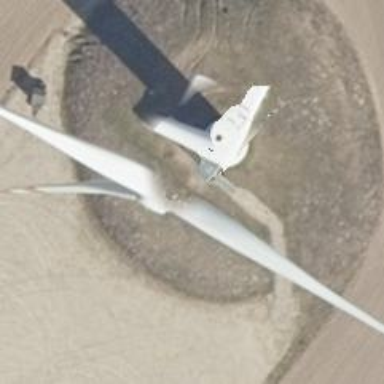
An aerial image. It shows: Wind generator using horizontal axis wind turbines.